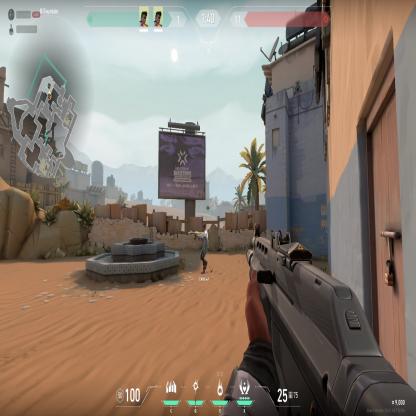
Label: teammate